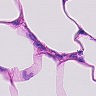
Metastatic tissue present: no